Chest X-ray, PA view. Patient: 68 years old, sex M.
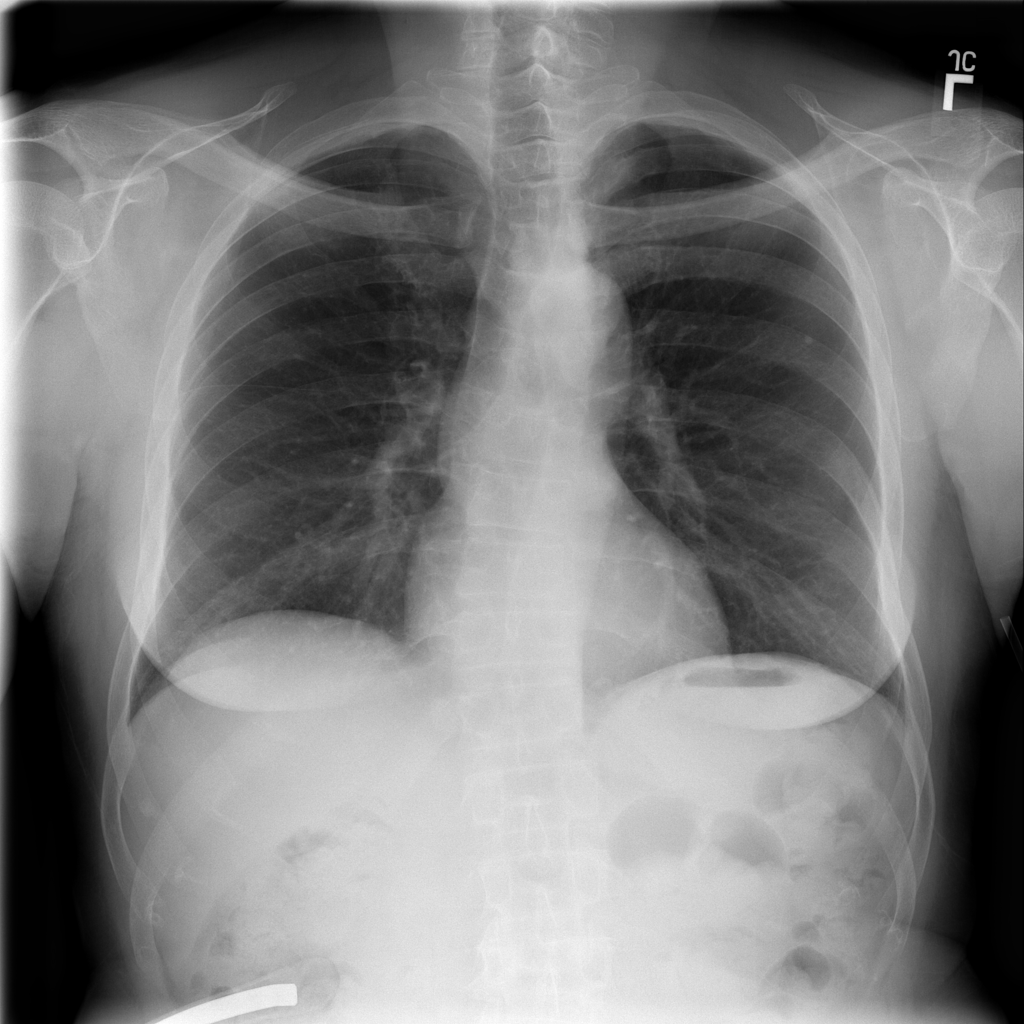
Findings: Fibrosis